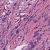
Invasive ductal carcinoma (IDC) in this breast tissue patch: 1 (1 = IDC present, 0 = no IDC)